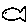
Label: fish